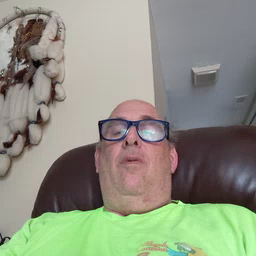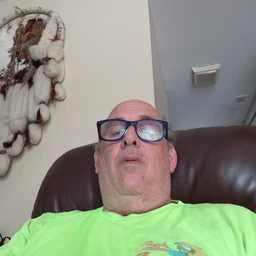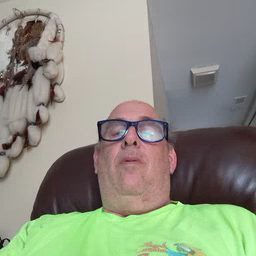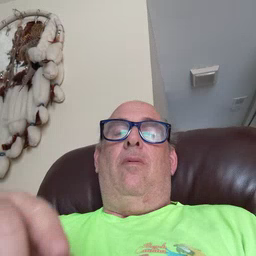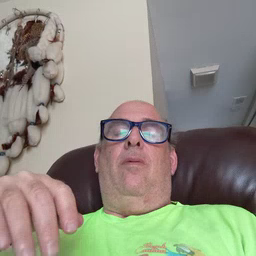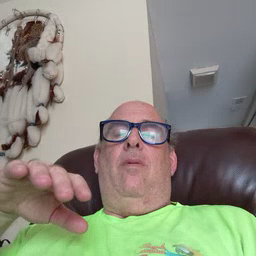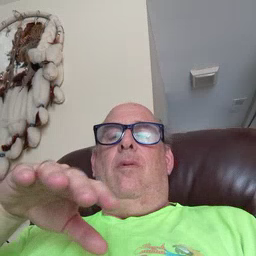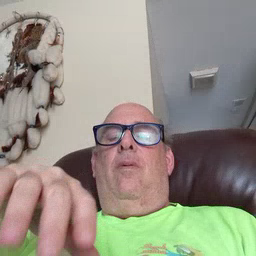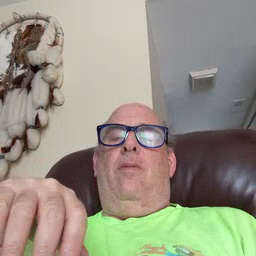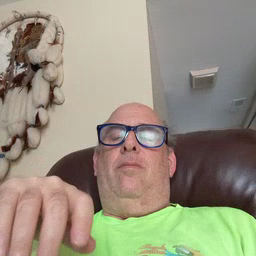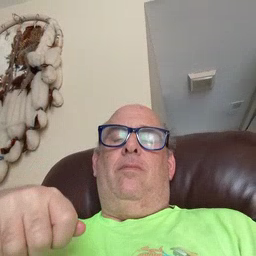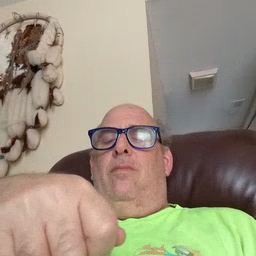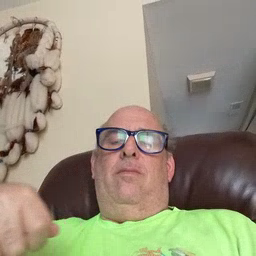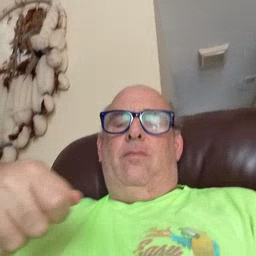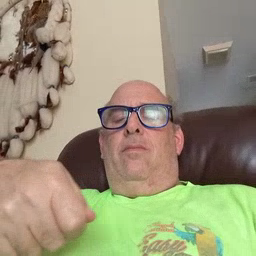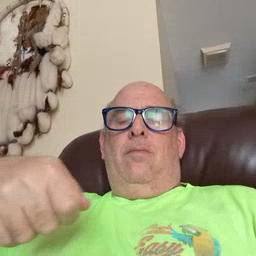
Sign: vacuum